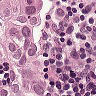
Metastatic tissue present: yes